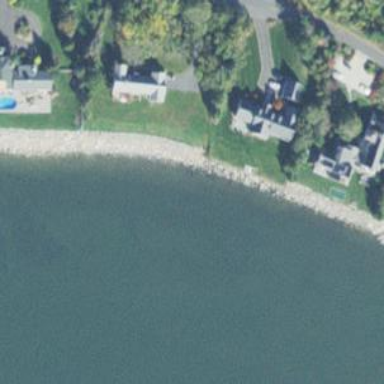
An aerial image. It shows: Breakwater made of rock.